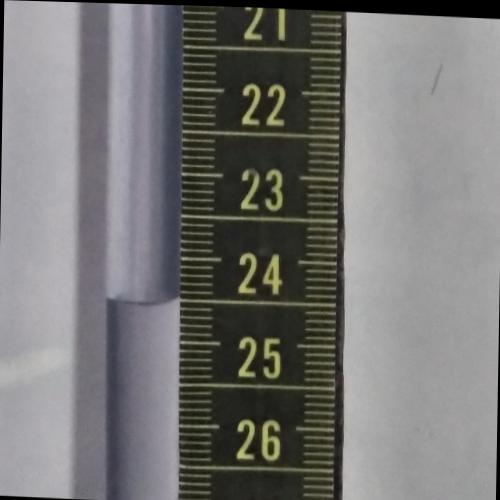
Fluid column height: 24.5 cm